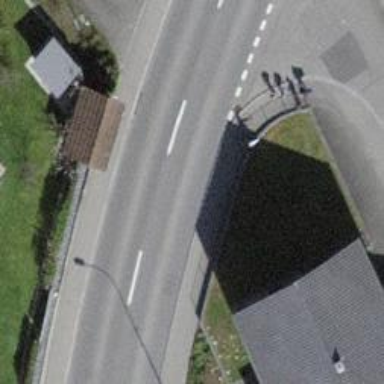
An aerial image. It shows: Bus stop with designated public transport stop position.